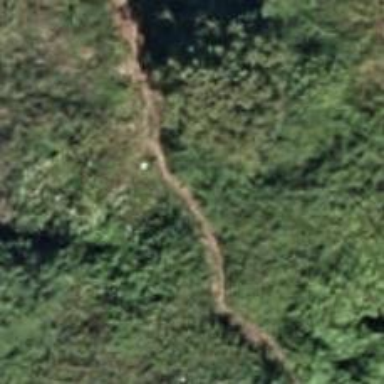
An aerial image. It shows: Path with ground surface that is impassable due to its roughness.